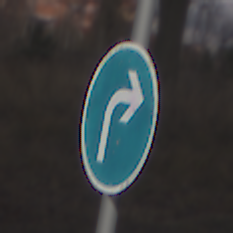
Verkehrszeichen: VorgeschriebeneFahrtrichtungRechts
Umgebung: Outdoor, Nature
Tageszeit: MorningAfternoon
Wetter: PartlyCloudy
Licht: Natural
Jahreszeit: NotSpecified
Kontrast: HighContrast